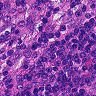
Metastatic tissue present: no